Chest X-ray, AP view. Patient: 43 years old, sex F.
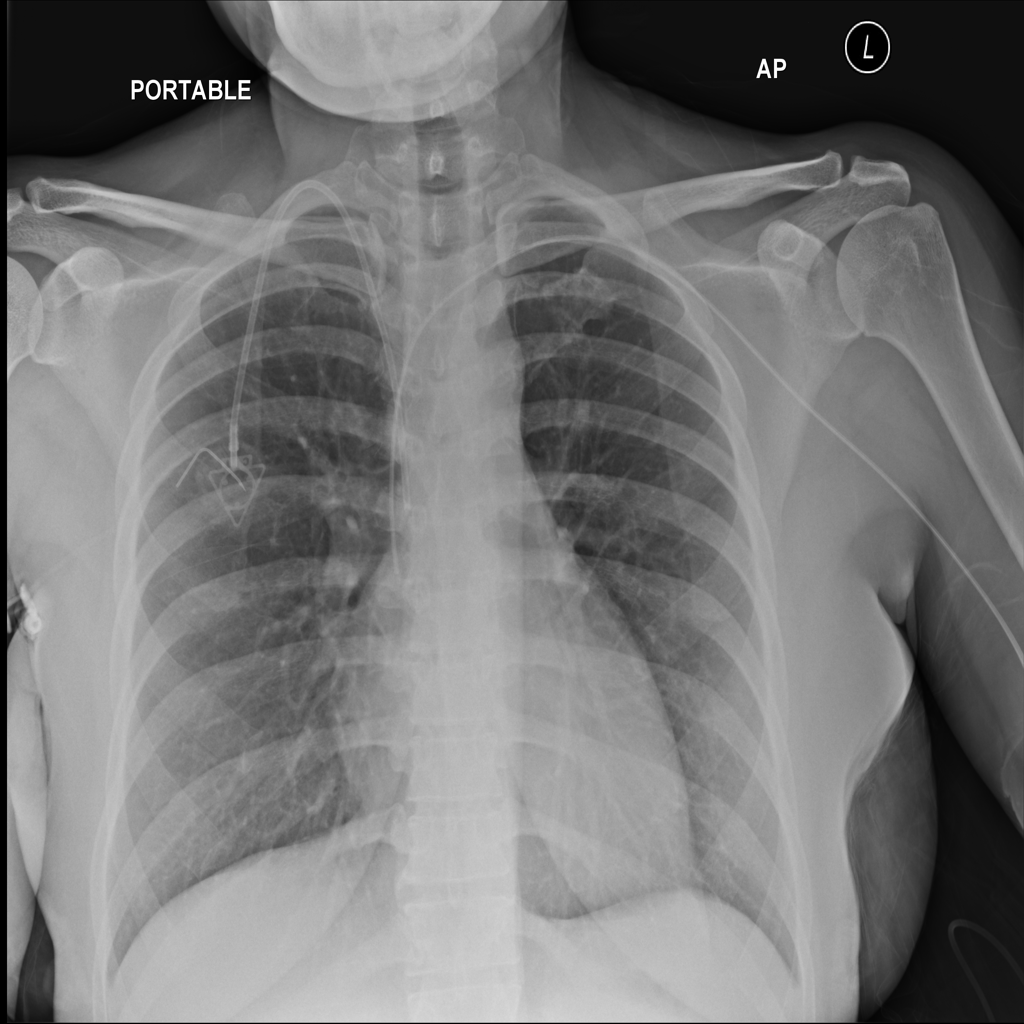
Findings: No Finding